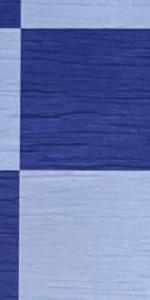
Label: Empty